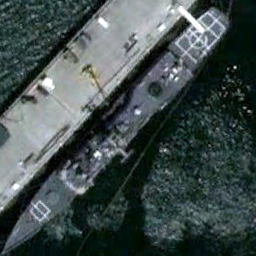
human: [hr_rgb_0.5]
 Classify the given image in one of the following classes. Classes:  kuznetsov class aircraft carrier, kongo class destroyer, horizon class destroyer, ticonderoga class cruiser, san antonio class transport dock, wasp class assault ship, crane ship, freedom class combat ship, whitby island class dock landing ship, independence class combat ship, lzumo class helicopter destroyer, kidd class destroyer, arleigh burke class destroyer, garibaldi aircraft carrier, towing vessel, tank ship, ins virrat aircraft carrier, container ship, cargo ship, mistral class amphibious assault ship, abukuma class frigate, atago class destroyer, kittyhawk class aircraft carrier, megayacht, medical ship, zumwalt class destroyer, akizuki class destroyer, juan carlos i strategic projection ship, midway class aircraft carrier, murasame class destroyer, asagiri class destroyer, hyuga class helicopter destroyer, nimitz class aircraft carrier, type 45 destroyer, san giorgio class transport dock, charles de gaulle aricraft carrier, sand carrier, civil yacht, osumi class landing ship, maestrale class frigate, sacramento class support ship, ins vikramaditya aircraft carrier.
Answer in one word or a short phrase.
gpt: Ticonderoga class cruiser